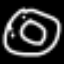
Label: donut